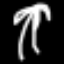
Label: palm tree